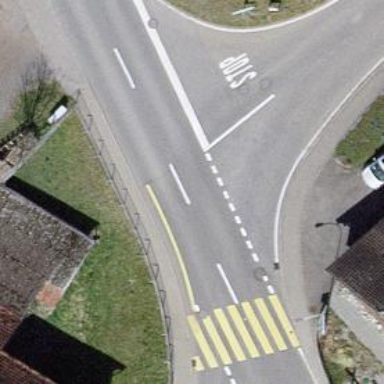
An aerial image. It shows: Road with stop sign.